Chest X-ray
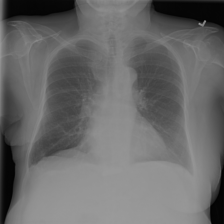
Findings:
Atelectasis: negative
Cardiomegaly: negative
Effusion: negative
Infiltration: negative
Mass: negative
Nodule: negative
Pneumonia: negative
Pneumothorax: negative
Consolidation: negative
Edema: negative
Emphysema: negative
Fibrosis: negative
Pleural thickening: negative
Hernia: negative